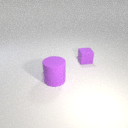
large purple rubber cylinder in front of small purple rubber cube